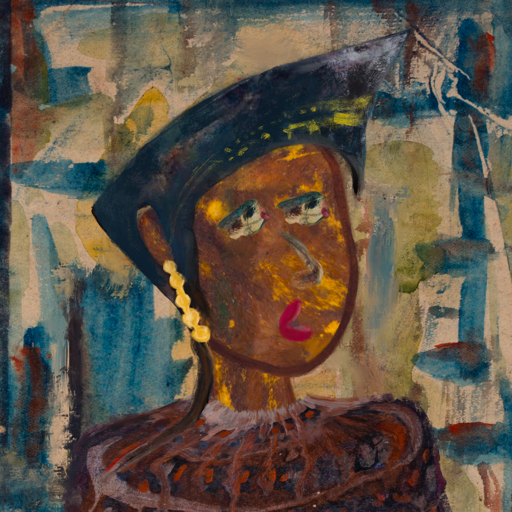
Background: Orphan, Head And Neck Side: Comrade, Face Side: Pipe, Bust: Hypocrite, Hair Side: Blank, Head Accessory: Irani, Second Necklace: Blank, Necklace: Blank, Baby: Blank